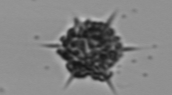
Label: Dictyocha